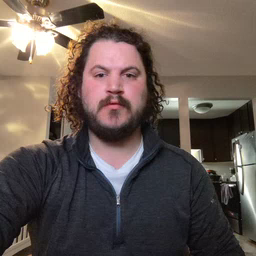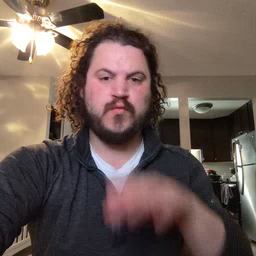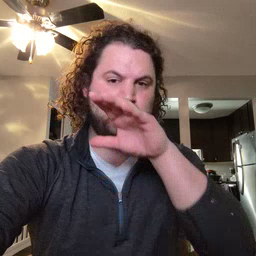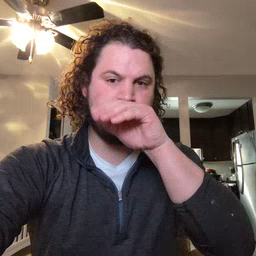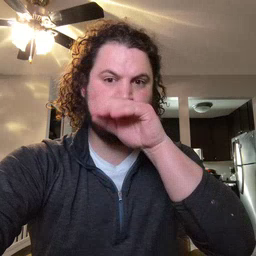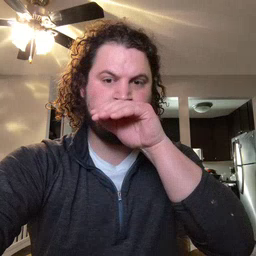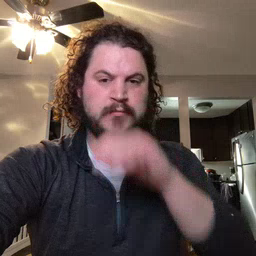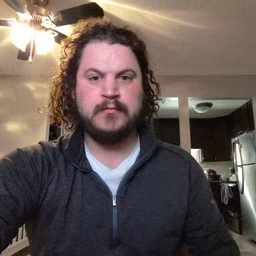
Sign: goose